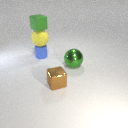
large yellow rubber sphere above small blue rubber cylinder